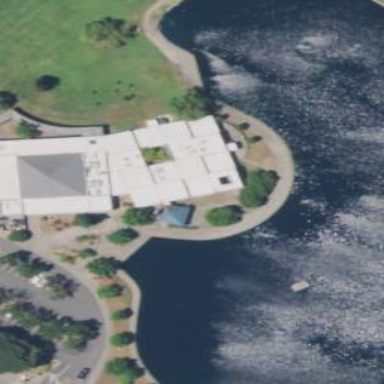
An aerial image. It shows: Community center building.